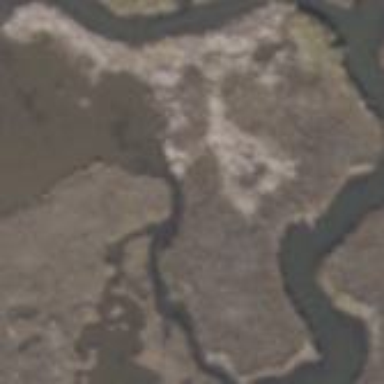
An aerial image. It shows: Saltmarsh wetland area.